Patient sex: F
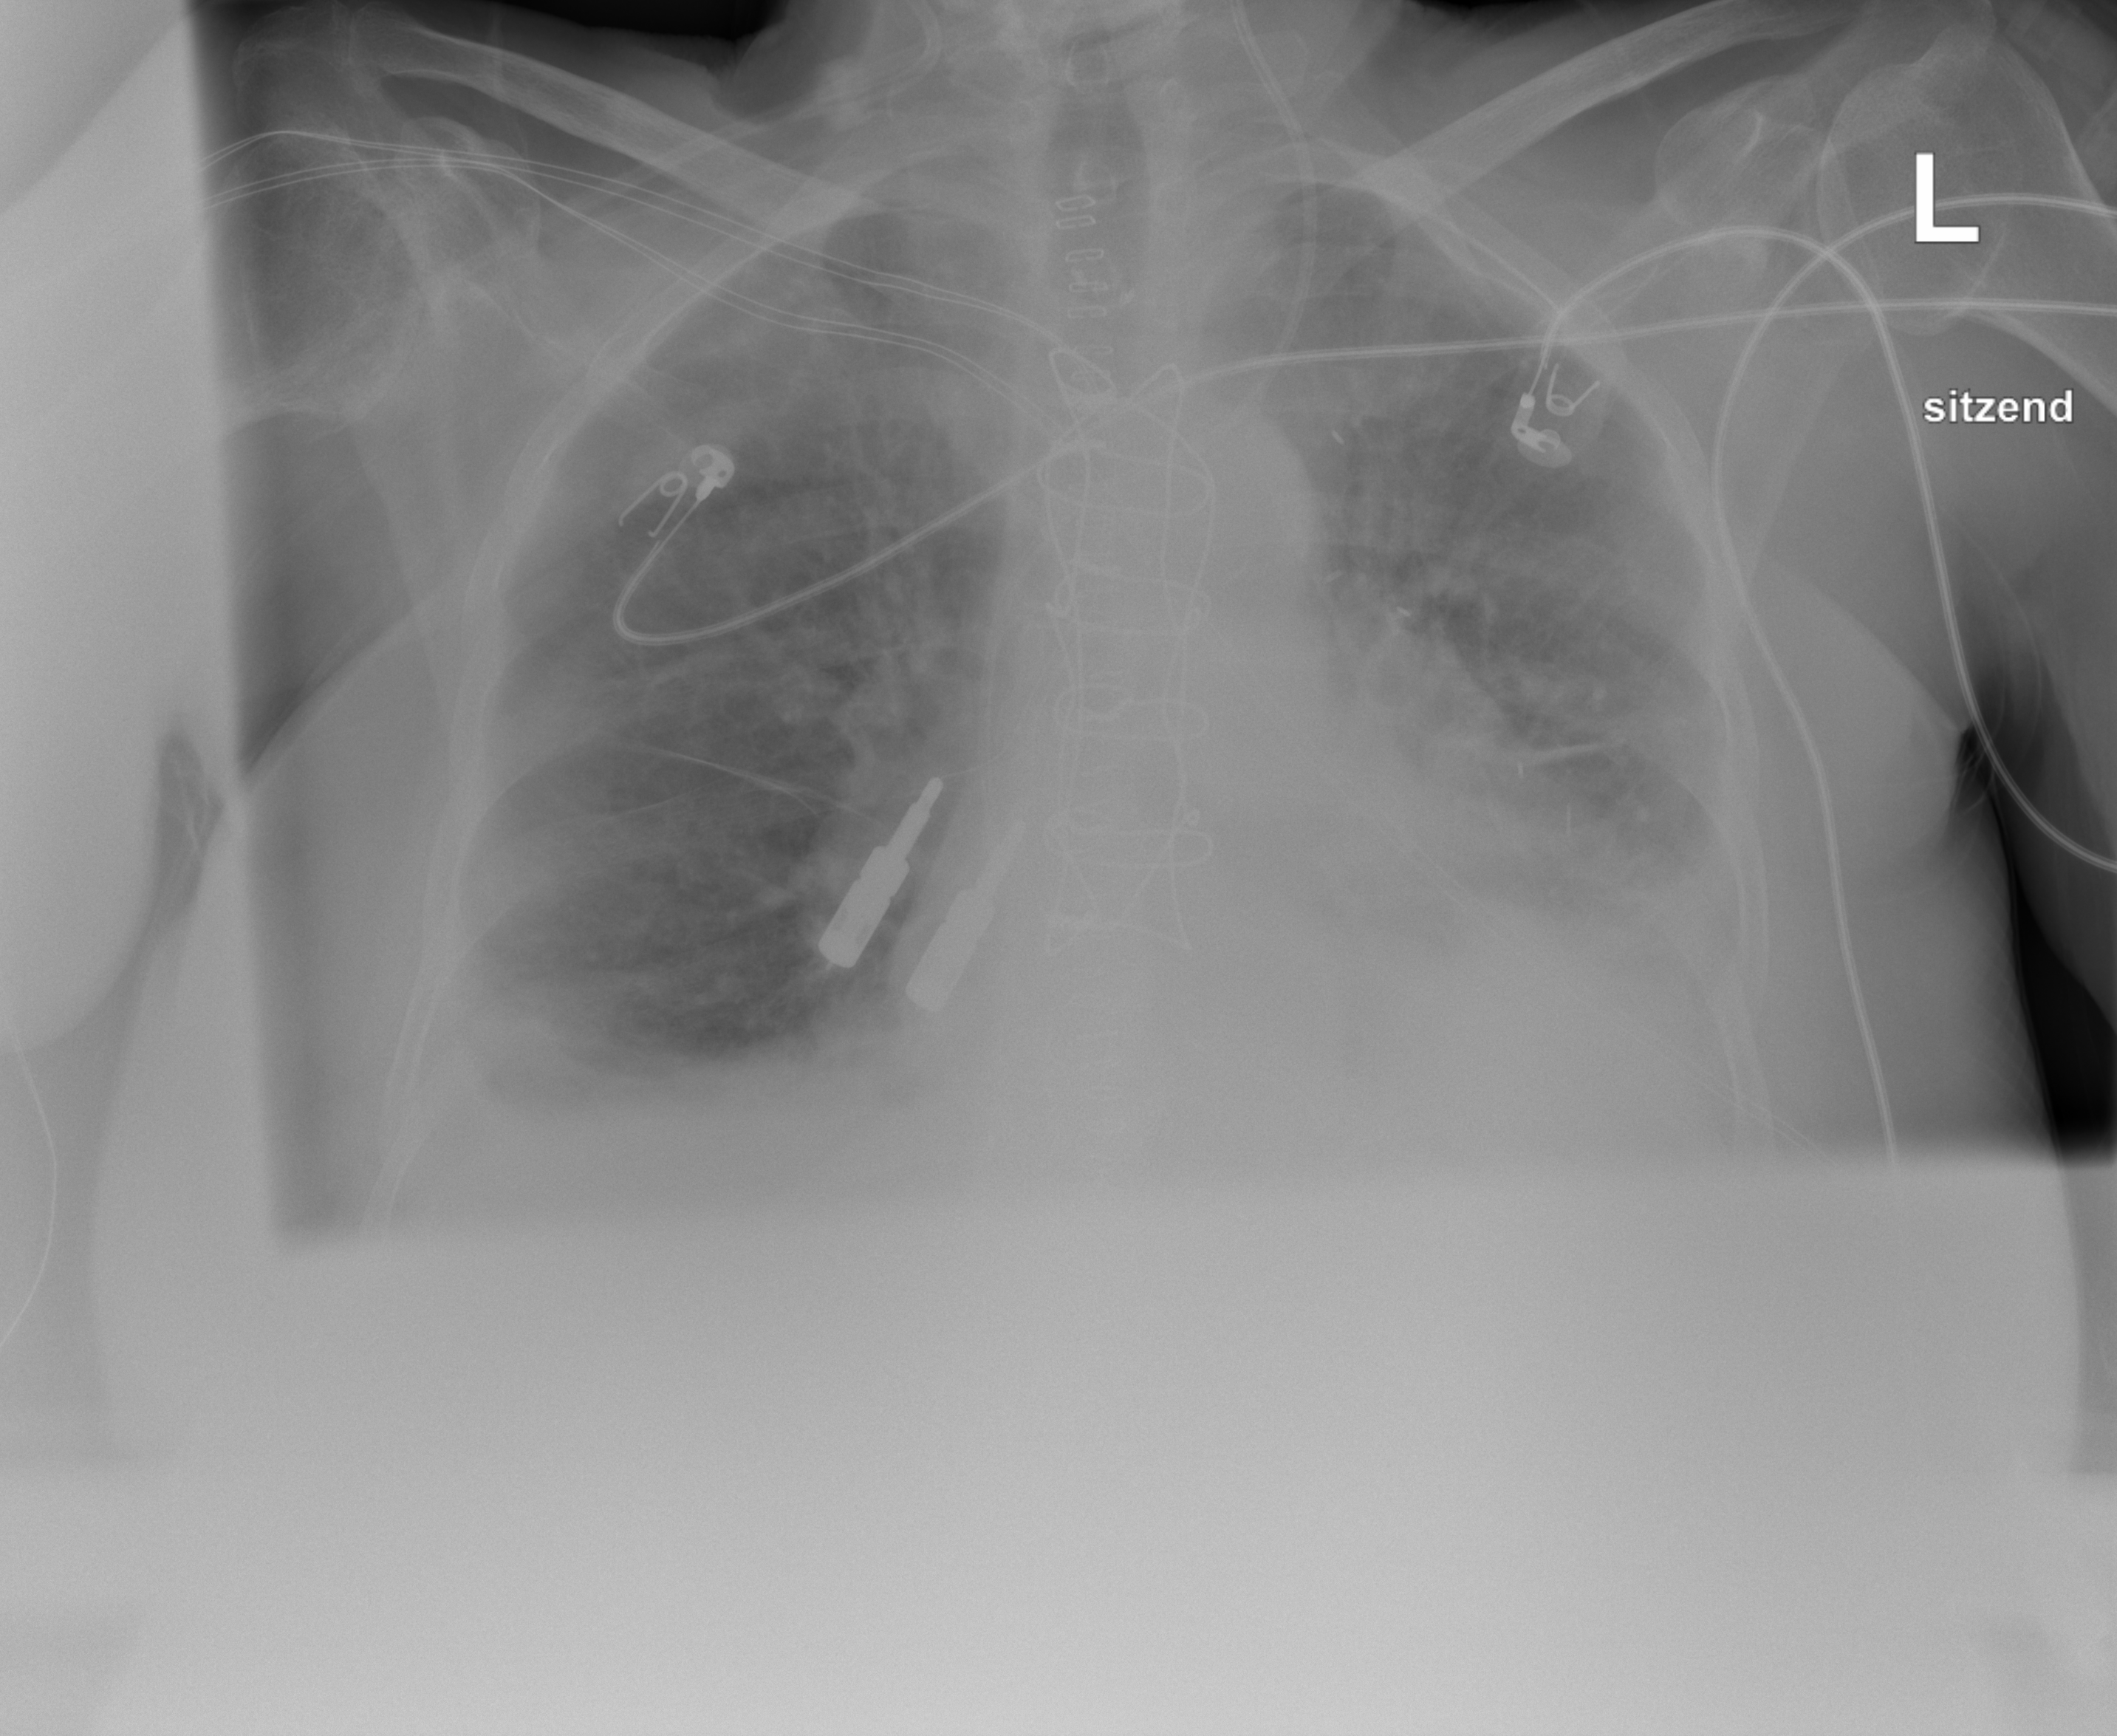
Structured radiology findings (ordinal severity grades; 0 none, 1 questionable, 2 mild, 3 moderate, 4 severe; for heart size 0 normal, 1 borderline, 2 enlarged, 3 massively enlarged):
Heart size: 2
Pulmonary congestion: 1
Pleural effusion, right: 2
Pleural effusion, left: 3
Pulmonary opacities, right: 1
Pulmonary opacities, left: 2
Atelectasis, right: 2
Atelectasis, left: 2